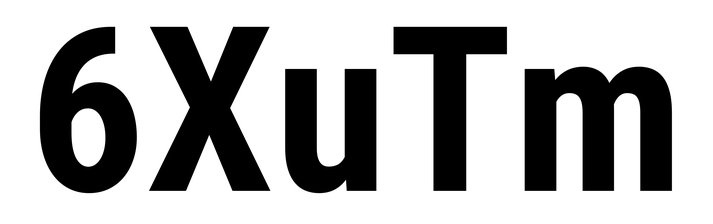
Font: Roboto_Condensed_Bold